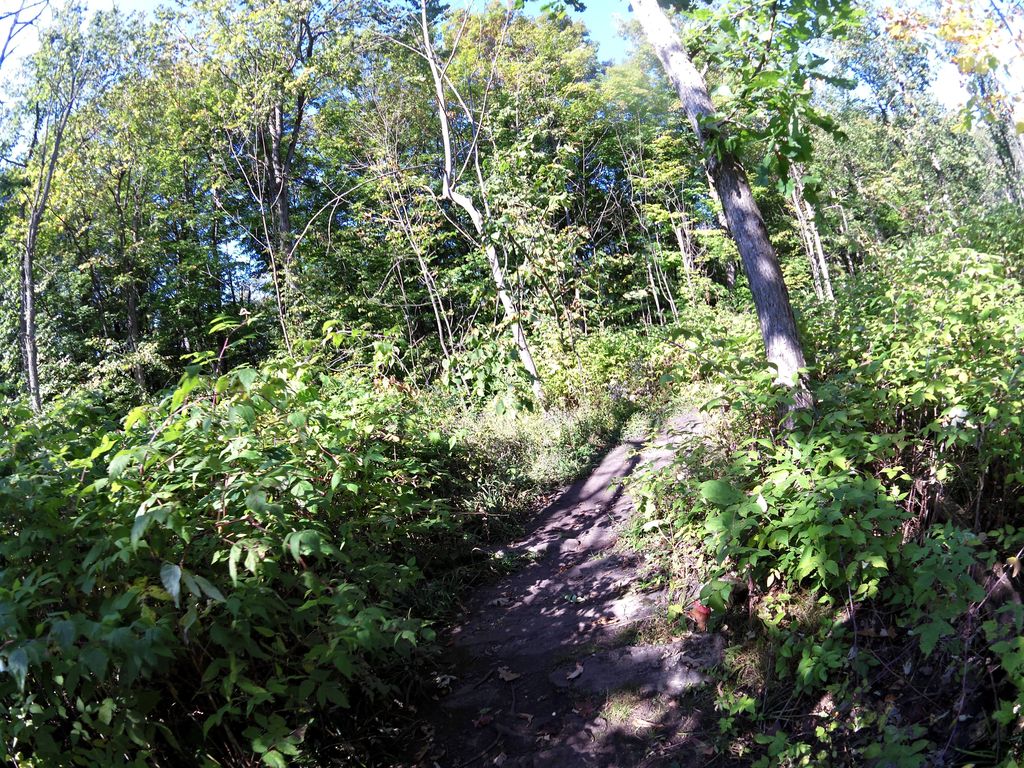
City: ottawa-gatineau